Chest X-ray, PA view. Patient: 43 years old, sex M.
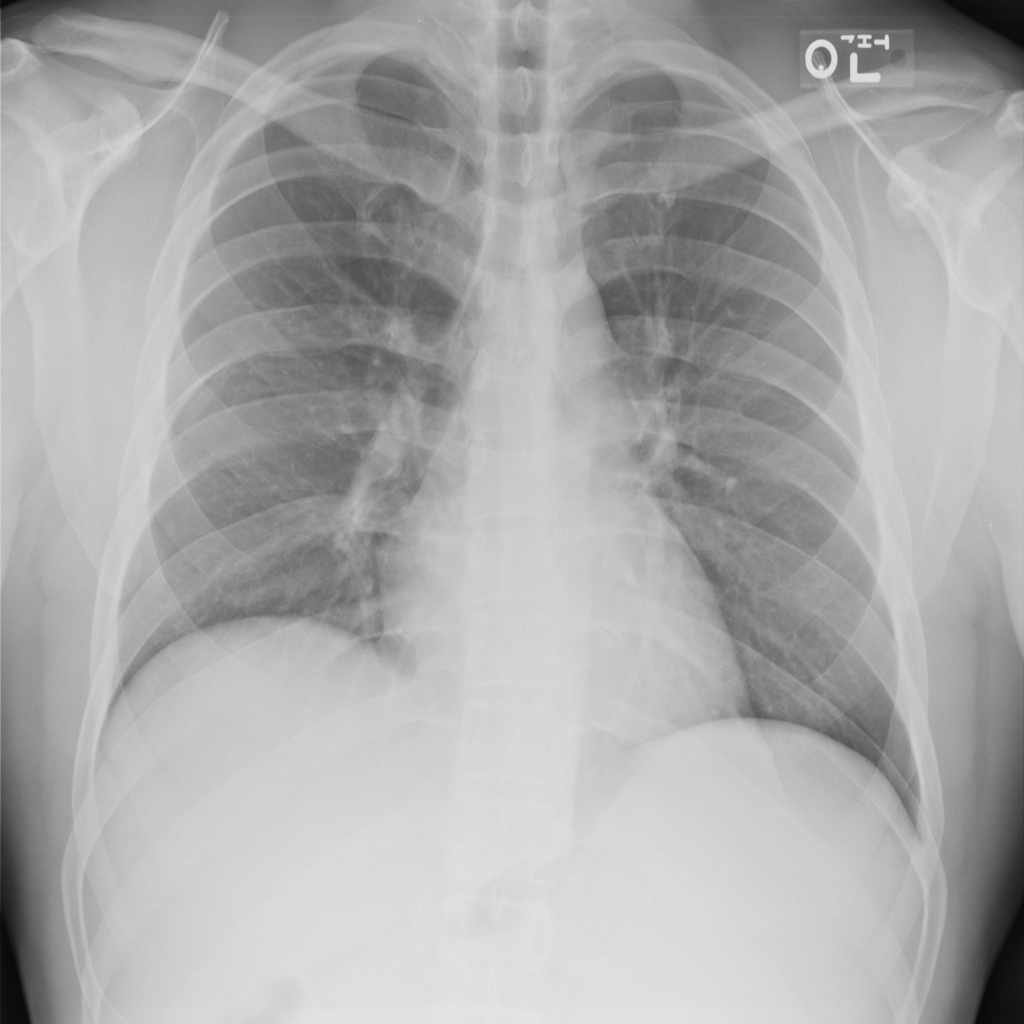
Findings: No Finding